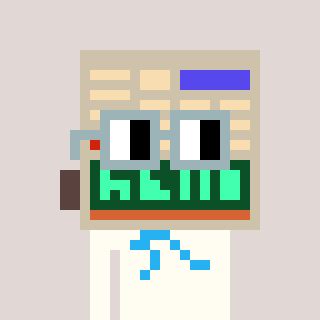
a pixel art character with square dark gray glasses, a calculator-shaped head and a grayscale-colored body on a warm background